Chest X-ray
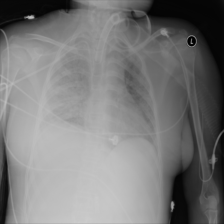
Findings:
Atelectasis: negative
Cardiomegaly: negative
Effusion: positive
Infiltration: negative
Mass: negative
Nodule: negative
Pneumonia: negative
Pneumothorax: negative
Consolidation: positive
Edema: negative
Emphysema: negative
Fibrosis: negative
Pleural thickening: negative
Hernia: negative